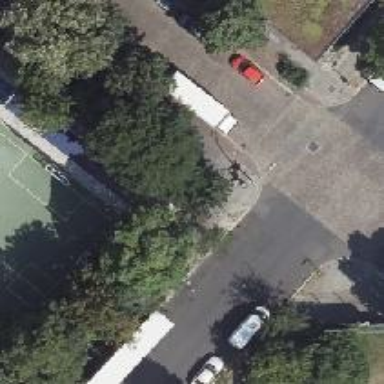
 and surface and tree row on the right for separation."